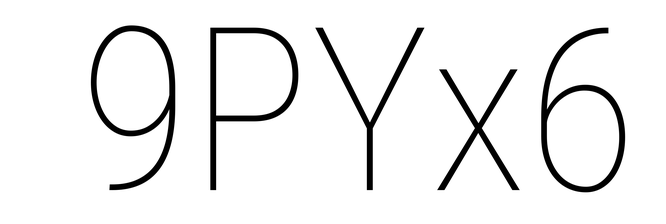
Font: Roboto_Condensed_Thin